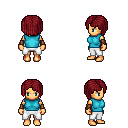
a pixel art fantasy rpg character, female body template, human, tanned skin, teal sleeveless shirt, white pants, brunette pageboy hairstyle, leather bracers, four views (front, back, left, right), 2x2 character sprite sheet, small pixel art, hard edges, no anti-aliasing